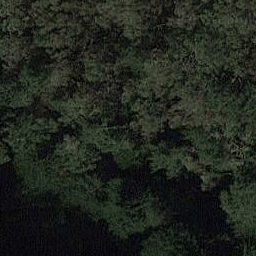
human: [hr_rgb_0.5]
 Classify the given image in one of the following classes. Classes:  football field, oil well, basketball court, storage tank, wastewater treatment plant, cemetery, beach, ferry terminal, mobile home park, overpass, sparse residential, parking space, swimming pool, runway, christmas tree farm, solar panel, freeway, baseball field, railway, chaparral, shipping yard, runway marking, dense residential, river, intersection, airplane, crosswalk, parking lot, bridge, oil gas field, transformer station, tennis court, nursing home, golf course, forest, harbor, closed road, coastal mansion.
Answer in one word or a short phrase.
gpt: forest